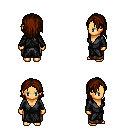
a pixel art fantasy rpg character, female body template, human, tanned skin, gray robe, robe skirt, brown long hairstyle, four views (front, back, left, right), 2x2 character sprite sheet, small pixel art, hard edges, no anti-aliasing